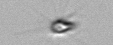
Label: Calciopappus